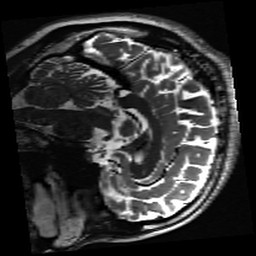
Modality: inplaneT2
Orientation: sagittal